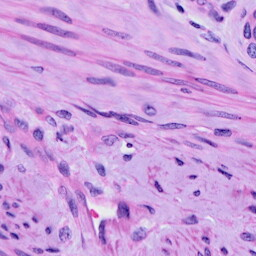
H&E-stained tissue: Cervix